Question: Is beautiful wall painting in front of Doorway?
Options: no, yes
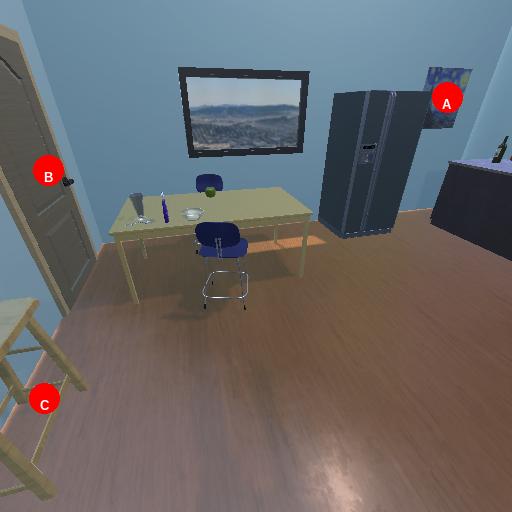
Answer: no